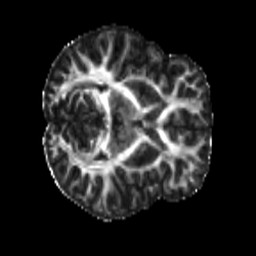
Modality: FA
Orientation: axial
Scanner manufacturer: siemens
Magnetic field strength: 3 T
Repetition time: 4 s
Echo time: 0.0594 s